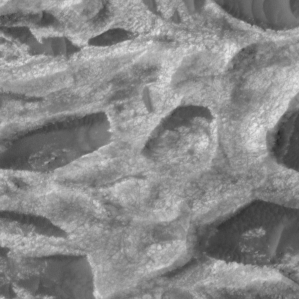
Label: non_frost